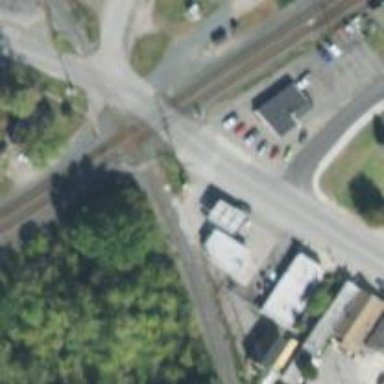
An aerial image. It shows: Railway junction.